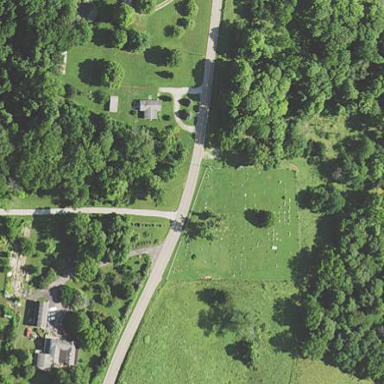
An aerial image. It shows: Cemetery.